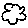
Label: cloud